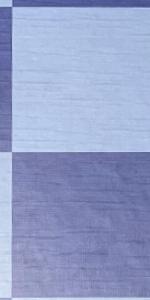
Label: Empty